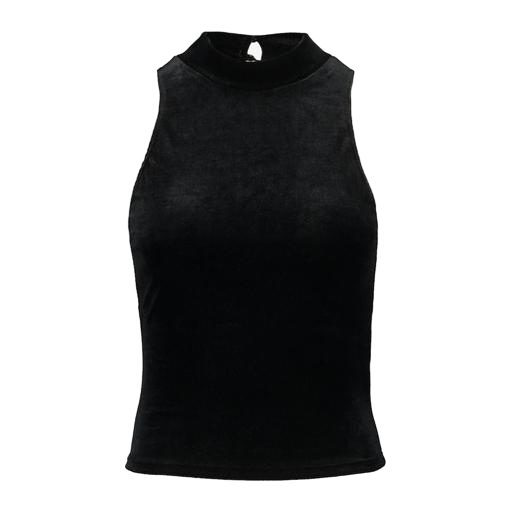
black high-neck tank top, black high neck crop top, high-neck top, white background